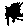
Label: hexagon